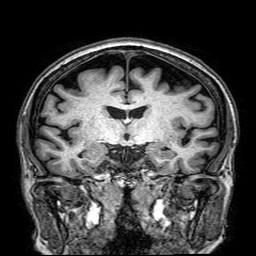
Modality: T1w
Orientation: sagittal
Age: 70
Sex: female
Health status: healthy
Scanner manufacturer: philips
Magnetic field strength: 3 T